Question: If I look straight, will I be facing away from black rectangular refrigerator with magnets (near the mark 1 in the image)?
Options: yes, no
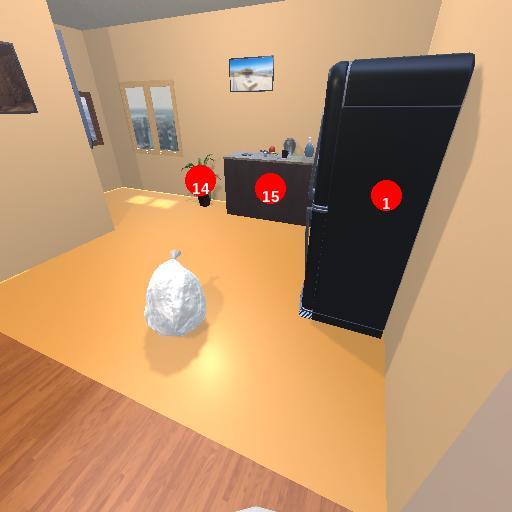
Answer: yes